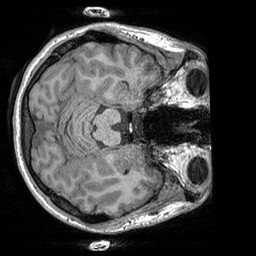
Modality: T1w
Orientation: axial
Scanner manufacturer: siemens
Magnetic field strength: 3 T
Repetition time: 2.3 s
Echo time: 0.00298 s